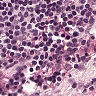
Metastatic tissue present: no